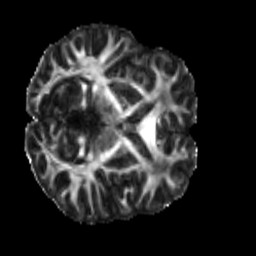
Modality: FA
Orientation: axial
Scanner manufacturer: siemens
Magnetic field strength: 3 T
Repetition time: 4 s
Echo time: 0.0594 s